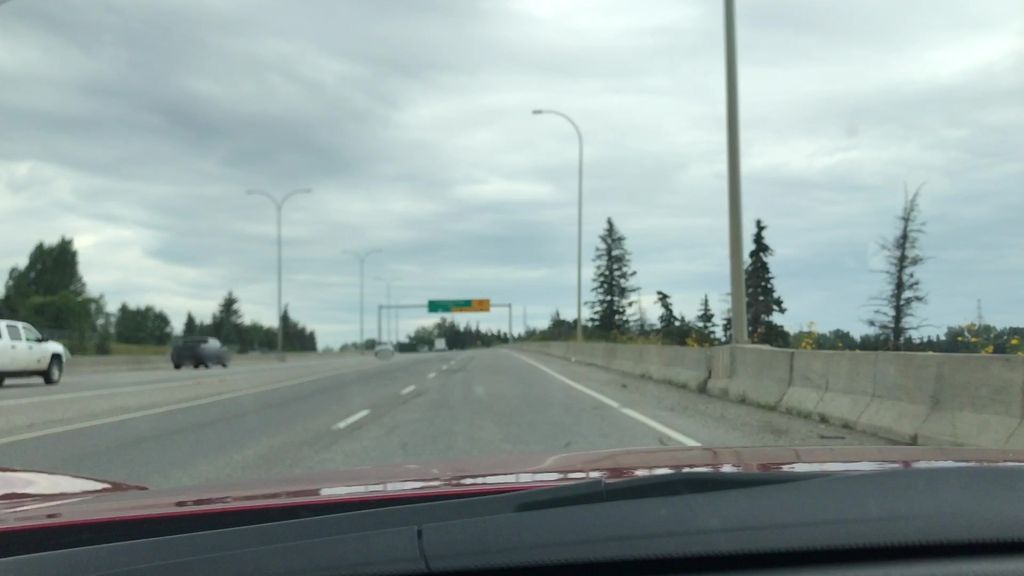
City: calgary